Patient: sex F, age 60
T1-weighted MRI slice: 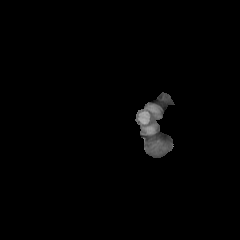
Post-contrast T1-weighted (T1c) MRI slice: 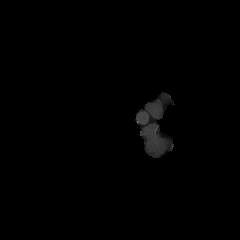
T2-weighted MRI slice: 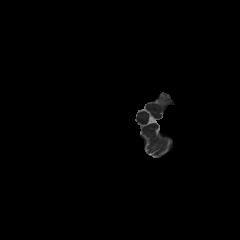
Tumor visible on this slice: no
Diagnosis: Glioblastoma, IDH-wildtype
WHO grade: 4